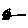
Label: house